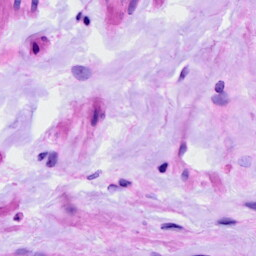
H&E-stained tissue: Ovarian